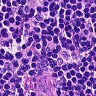
Metastatic tissue present: no